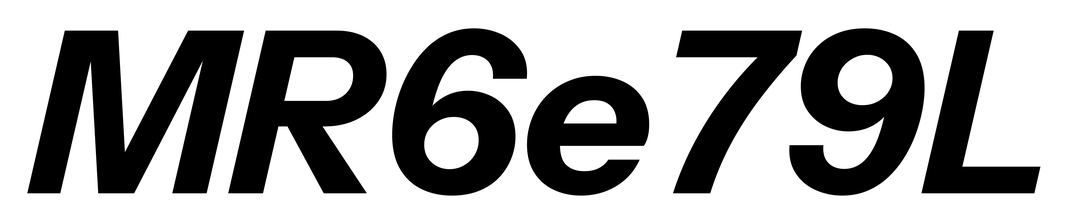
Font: InstrumentSans-Italic_Bold_Italic